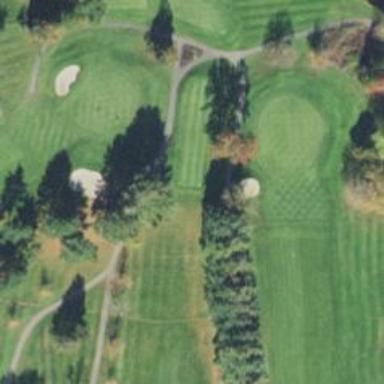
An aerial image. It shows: Path for both roads and golfers.